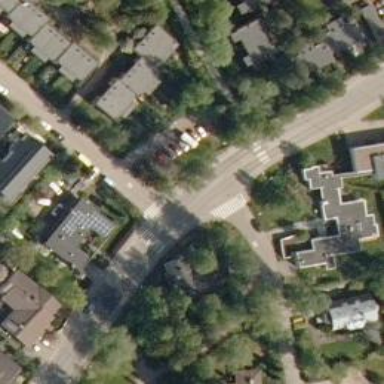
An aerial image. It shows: Road with "give way" sign.